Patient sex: F
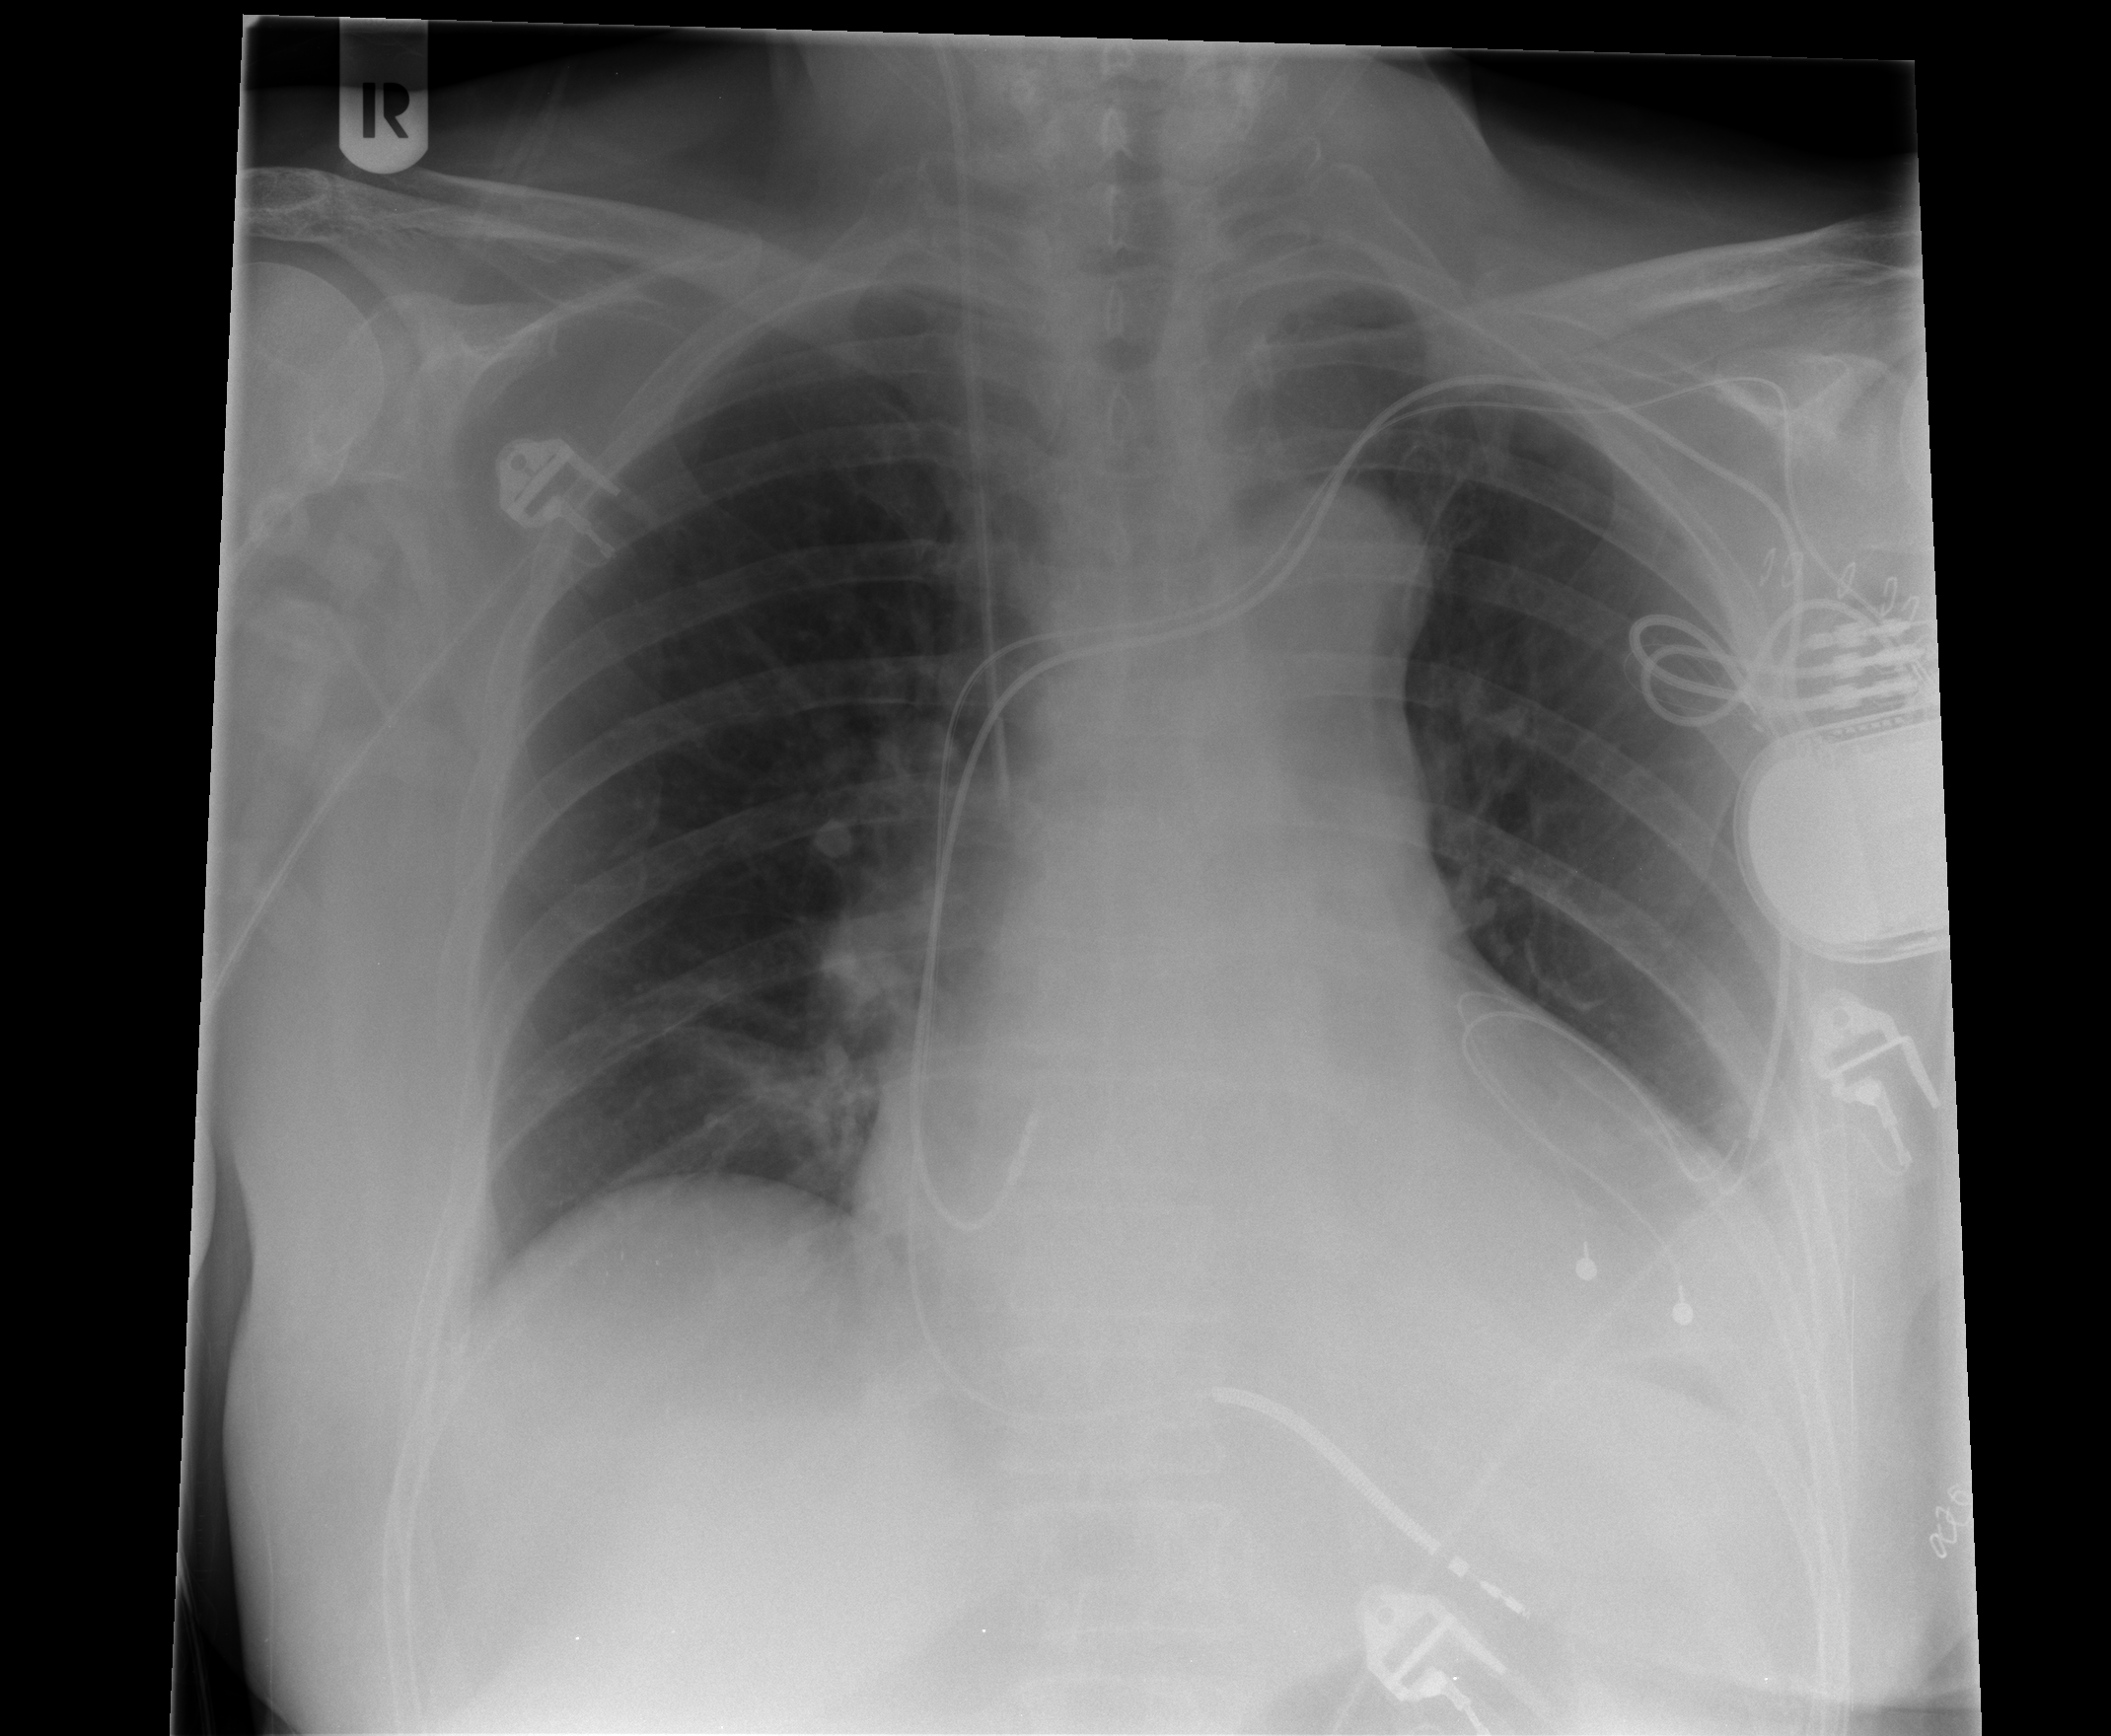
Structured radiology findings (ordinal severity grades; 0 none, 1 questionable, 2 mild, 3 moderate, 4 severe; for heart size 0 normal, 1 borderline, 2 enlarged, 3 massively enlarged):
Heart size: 2
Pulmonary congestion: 0
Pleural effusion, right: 0
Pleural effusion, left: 2
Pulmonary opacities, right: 0
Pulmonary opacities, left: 0
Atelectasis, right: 2
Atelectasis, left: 2